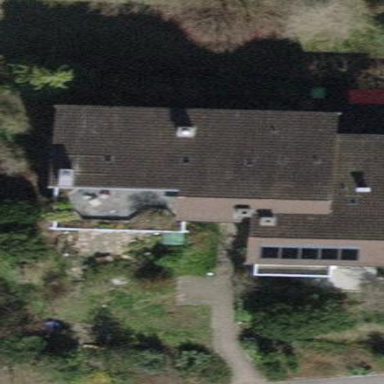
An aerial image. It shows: Building with tiled roof.